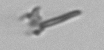
Label: fiber_TAG_external_detritus